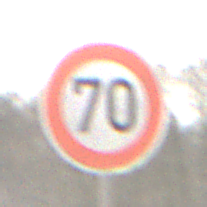
Verkehrszeichen: Geschwindigkeit70
Umgebung: Outdoor, Nature
Tageszeit: MorningAfternoon
Wetter: PartlyCloudy
Licht: Natural
Jahreszeit: Winter
Kontrast: MediumContrast